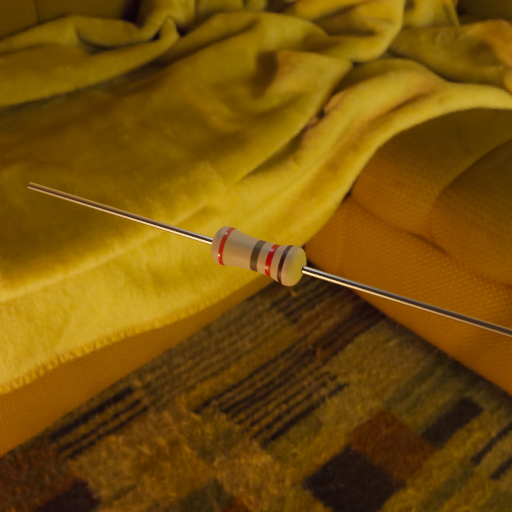
Resistor colour bands (in order): red, brown, red, black